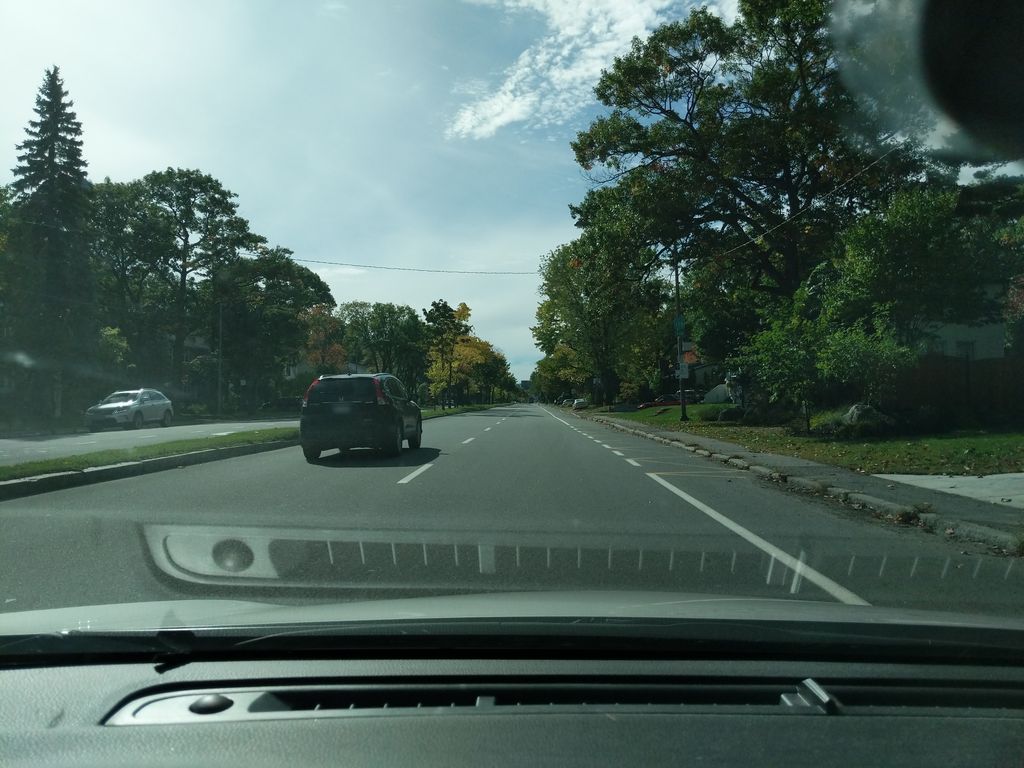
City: quebec_city